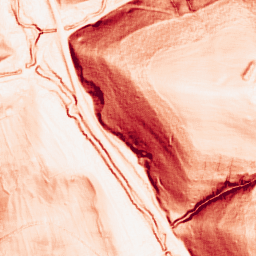
Category: morphological
Decomposition family: morphological_square
Decomposition parameters: operation: gradient
size: 3
Upsampling method: sinc_hamming
Upsampling parameters: scale: 2
kernel_size: 8
Upsampling scale: 2